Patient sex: M
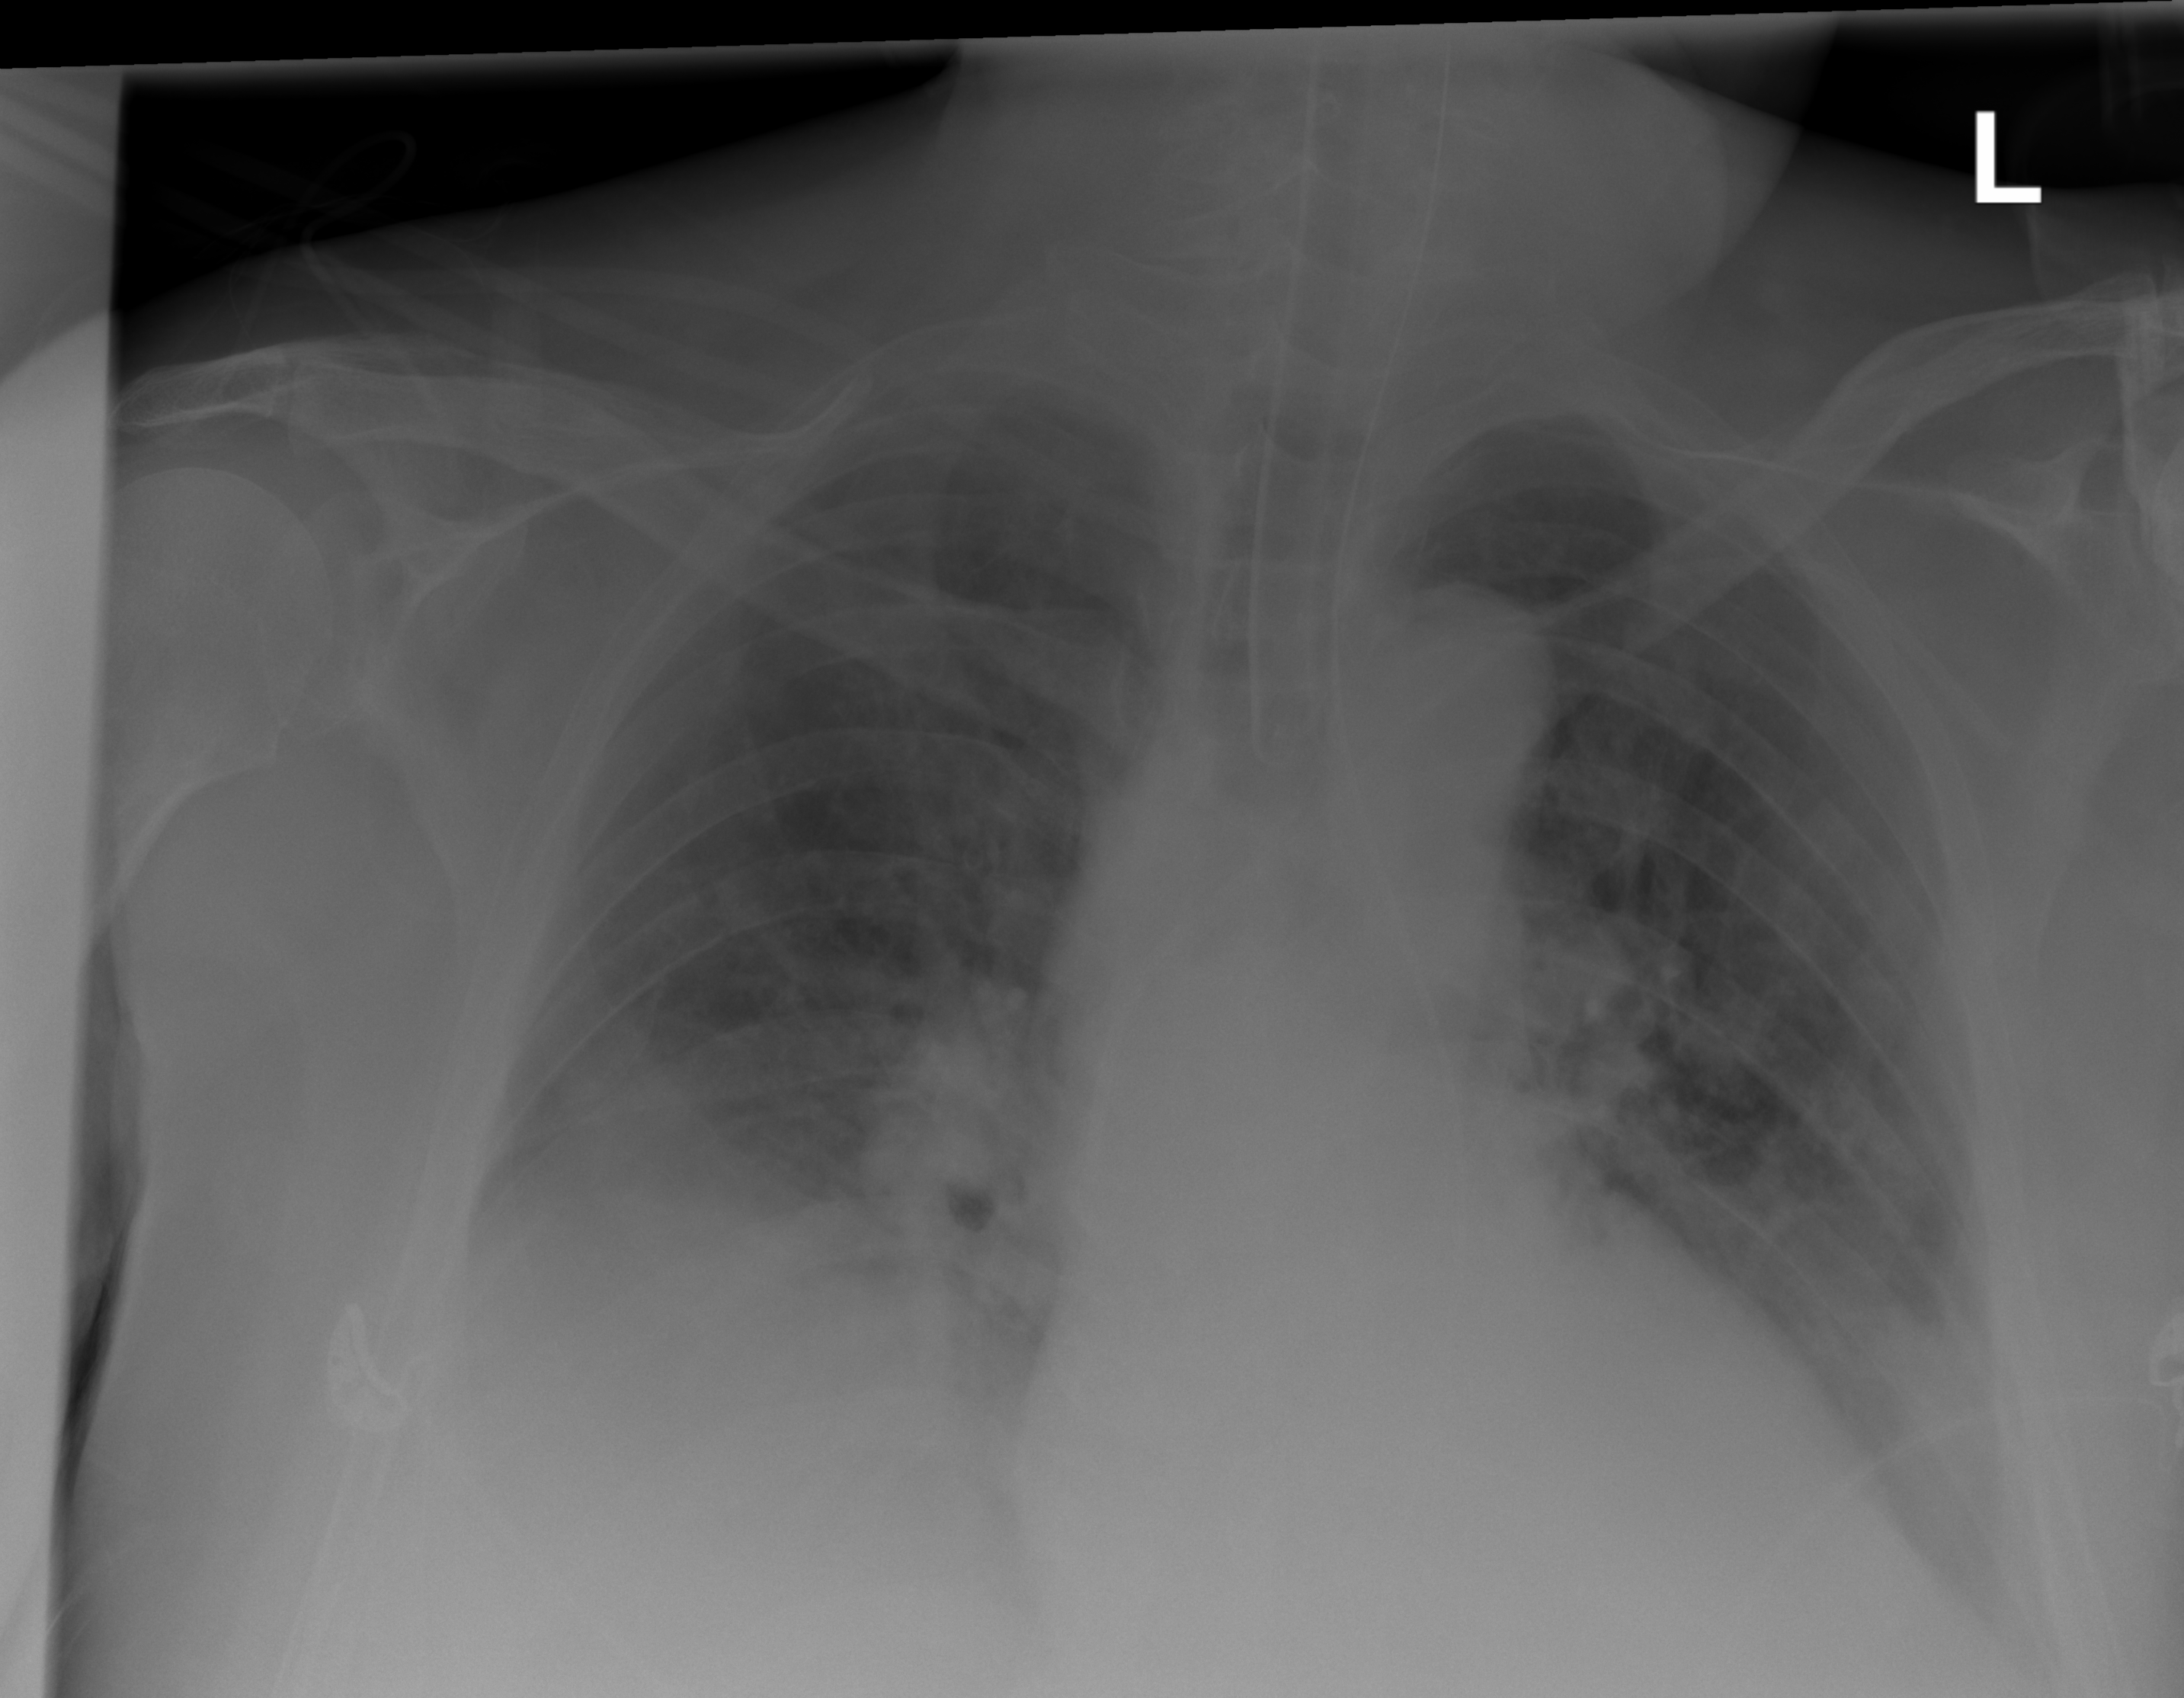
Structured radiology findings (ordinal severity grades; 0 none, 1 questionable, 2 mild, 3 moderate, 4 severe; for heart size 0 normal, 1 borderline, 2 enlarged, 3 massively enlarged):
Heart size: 2
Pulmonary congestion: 2
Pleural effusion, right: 2
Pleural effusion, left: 2
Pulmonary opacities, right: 1
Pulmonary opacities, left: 1
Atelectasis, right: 0
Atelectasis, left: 0